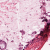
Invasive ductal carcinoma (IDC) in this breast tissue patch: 0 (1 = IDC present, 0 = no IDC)